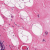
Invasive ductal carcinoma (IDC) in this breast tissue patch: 0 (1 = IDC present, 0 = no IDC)